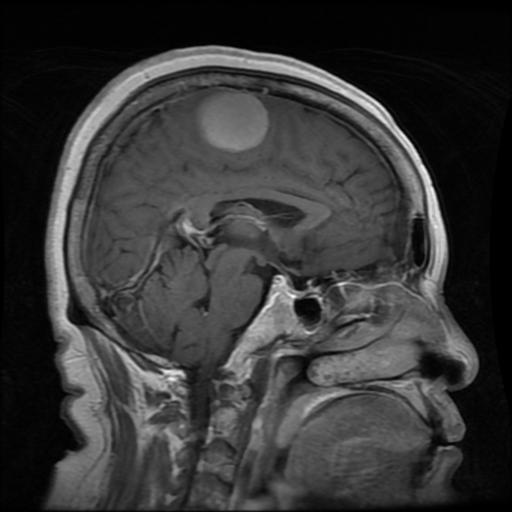
Label: meningioma